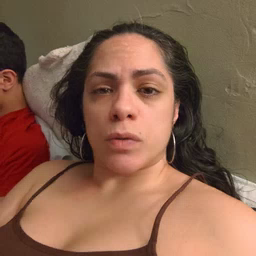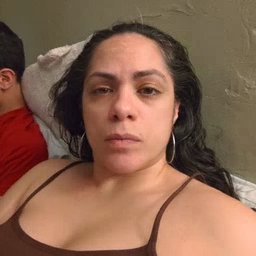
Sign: hat